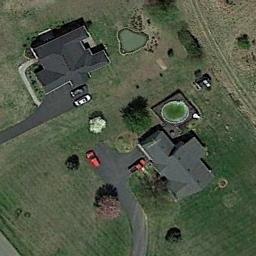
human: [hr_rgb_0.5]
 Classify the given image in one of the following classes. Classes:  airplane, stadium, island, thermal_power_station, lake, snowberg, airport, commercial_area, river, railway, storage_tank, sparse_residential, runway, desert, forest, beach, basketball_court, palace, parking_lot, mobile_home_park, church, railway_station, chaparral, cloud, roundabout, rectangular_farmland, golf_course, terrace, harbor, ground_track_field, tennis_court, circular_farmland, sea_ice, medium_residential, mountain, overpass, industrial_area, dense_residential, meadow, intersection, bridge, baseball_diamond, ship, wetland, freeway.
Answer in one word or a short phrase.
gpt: sparse_residential